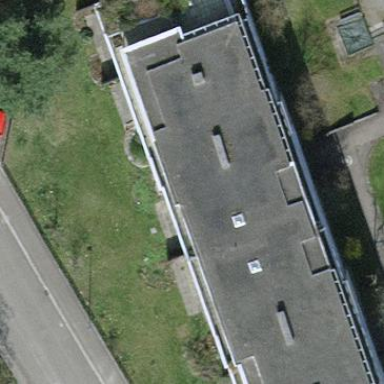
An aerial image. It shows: Terrace building.